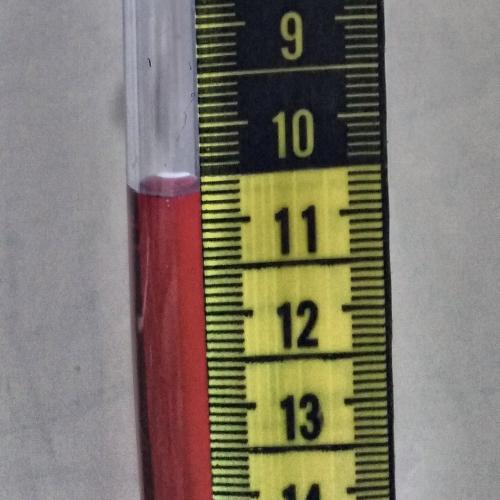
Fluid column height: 10.7 cm